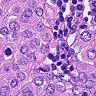
Metastatic tissue present: yes